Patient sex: M
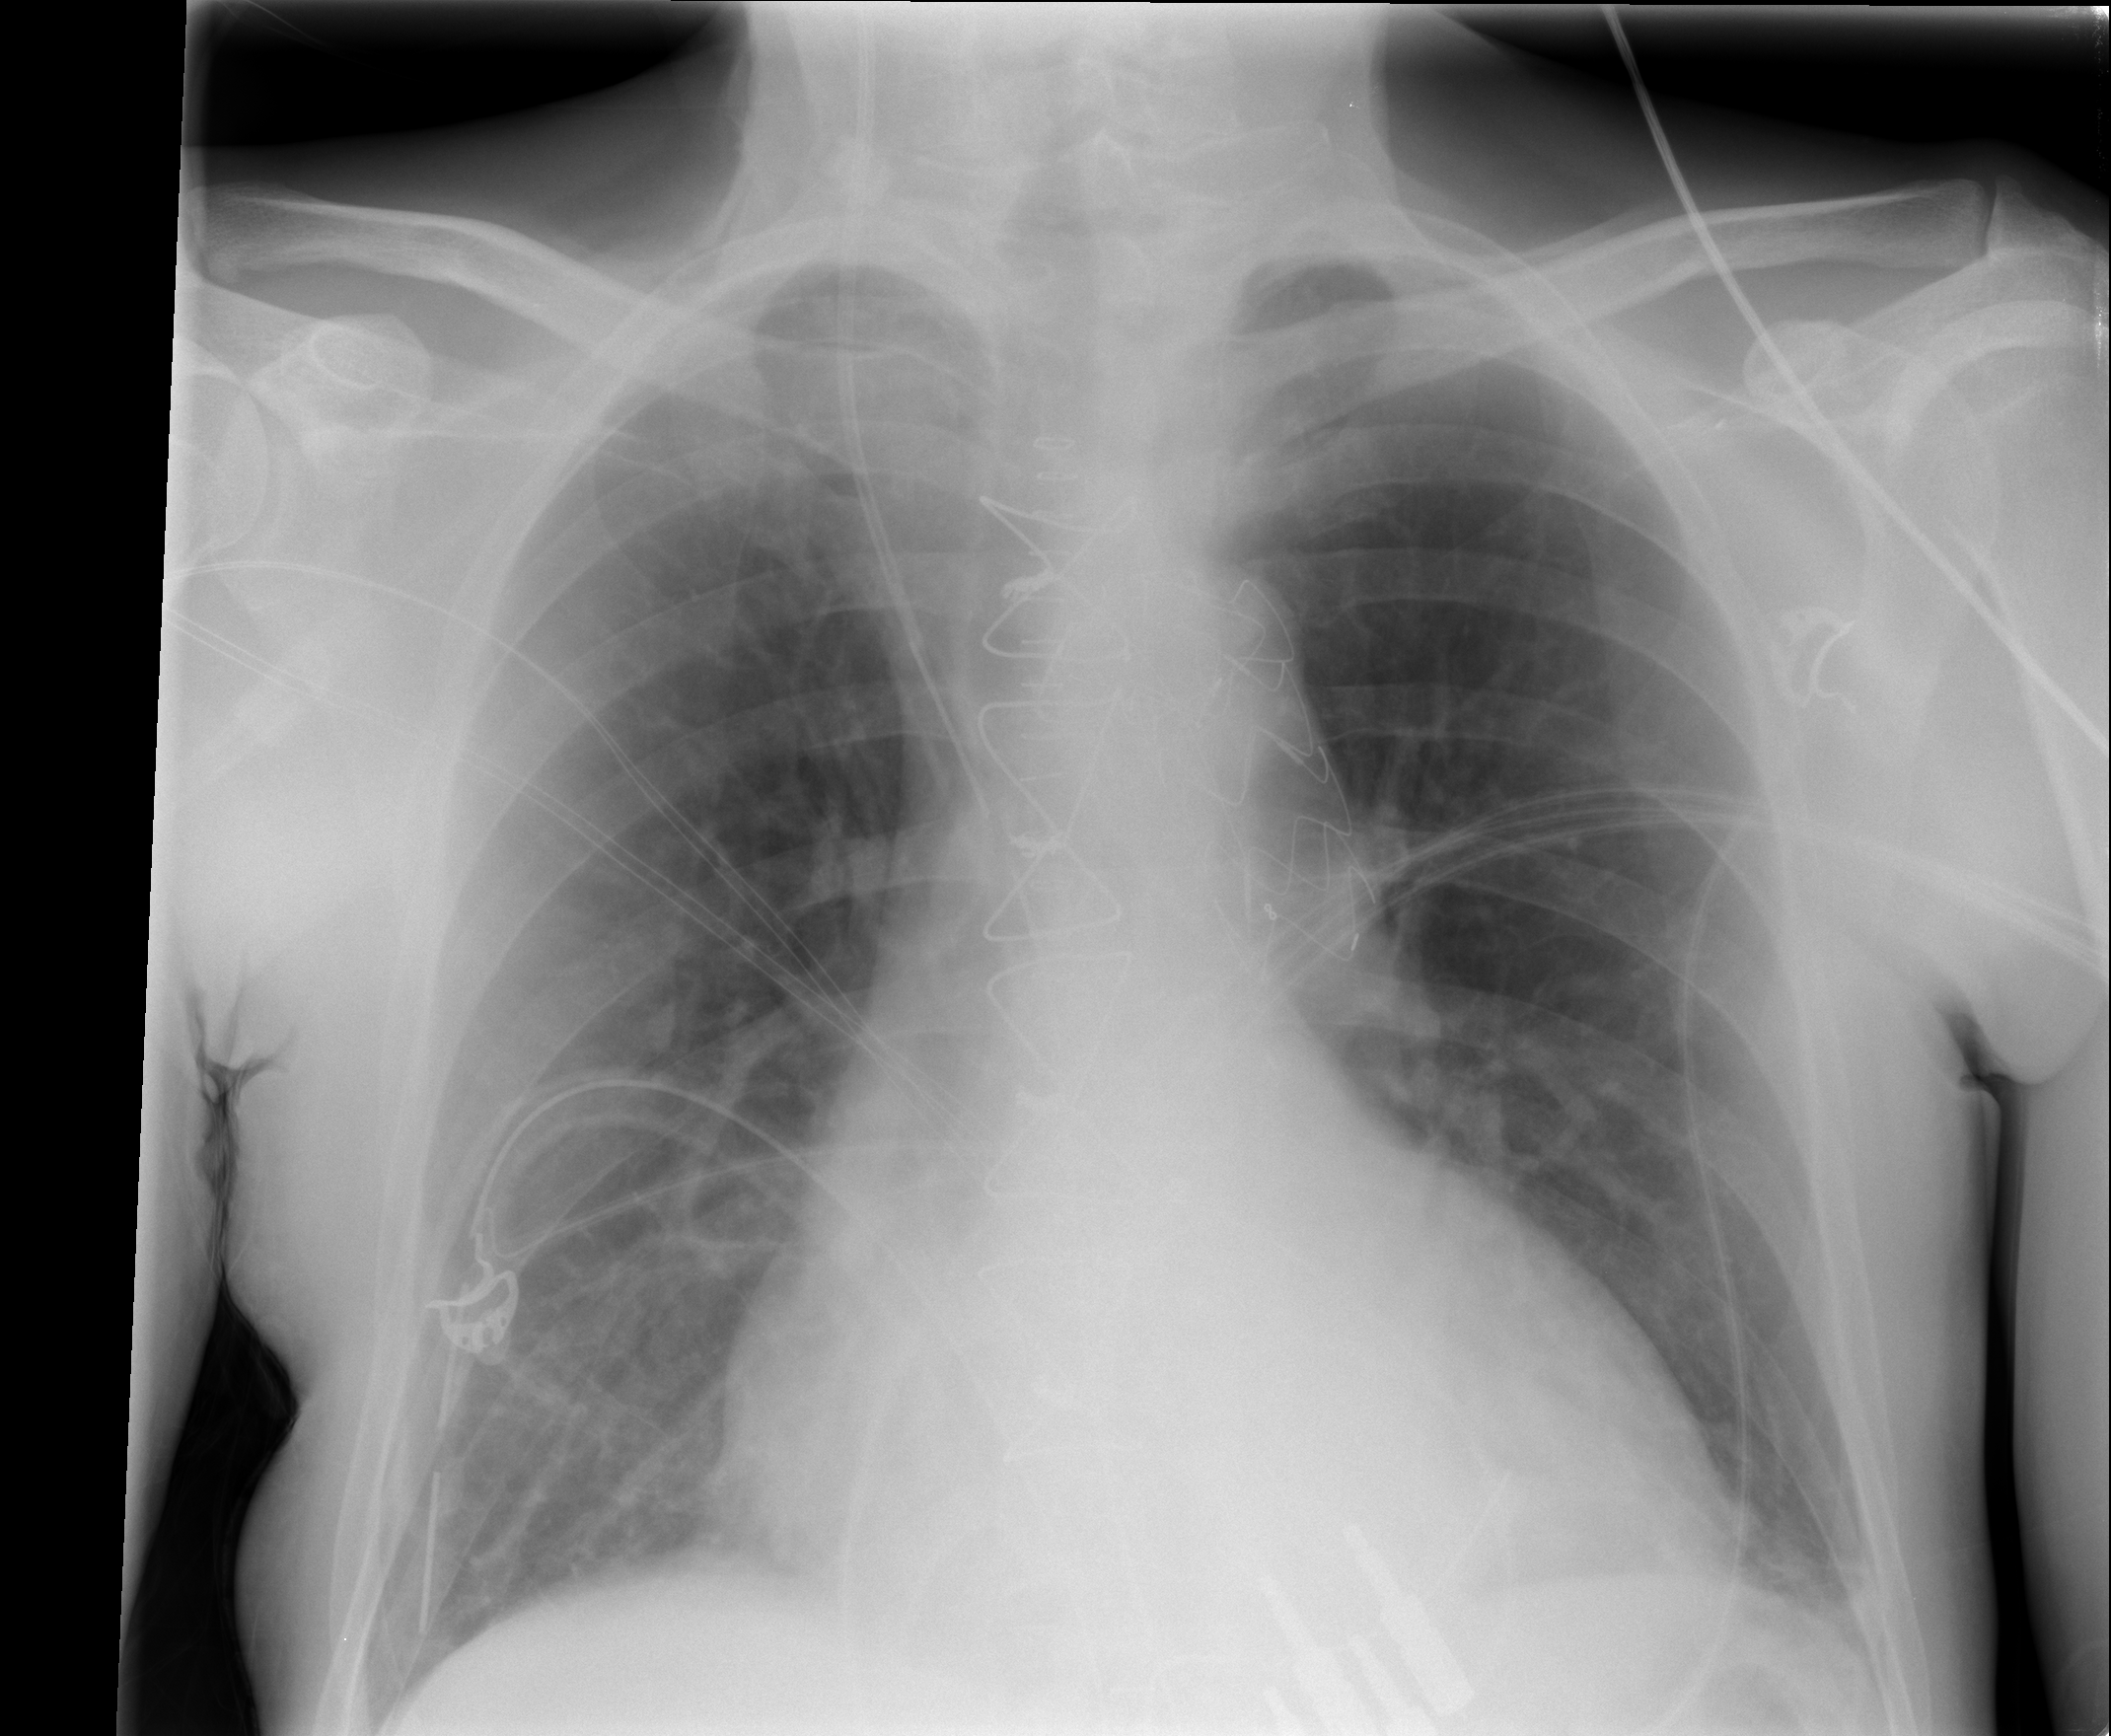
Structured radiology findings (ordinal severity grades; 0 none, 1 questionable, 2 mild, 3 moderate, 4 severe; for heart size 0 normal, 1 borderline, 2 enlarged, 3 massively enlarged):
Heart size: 0
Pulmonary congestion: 0
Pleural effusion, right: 0
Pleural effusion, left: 1
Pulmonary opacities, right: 0
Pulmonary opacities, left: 0
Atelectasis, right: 1
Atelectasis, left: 1